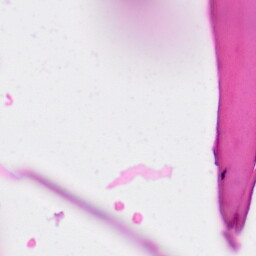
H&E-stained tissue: Skin